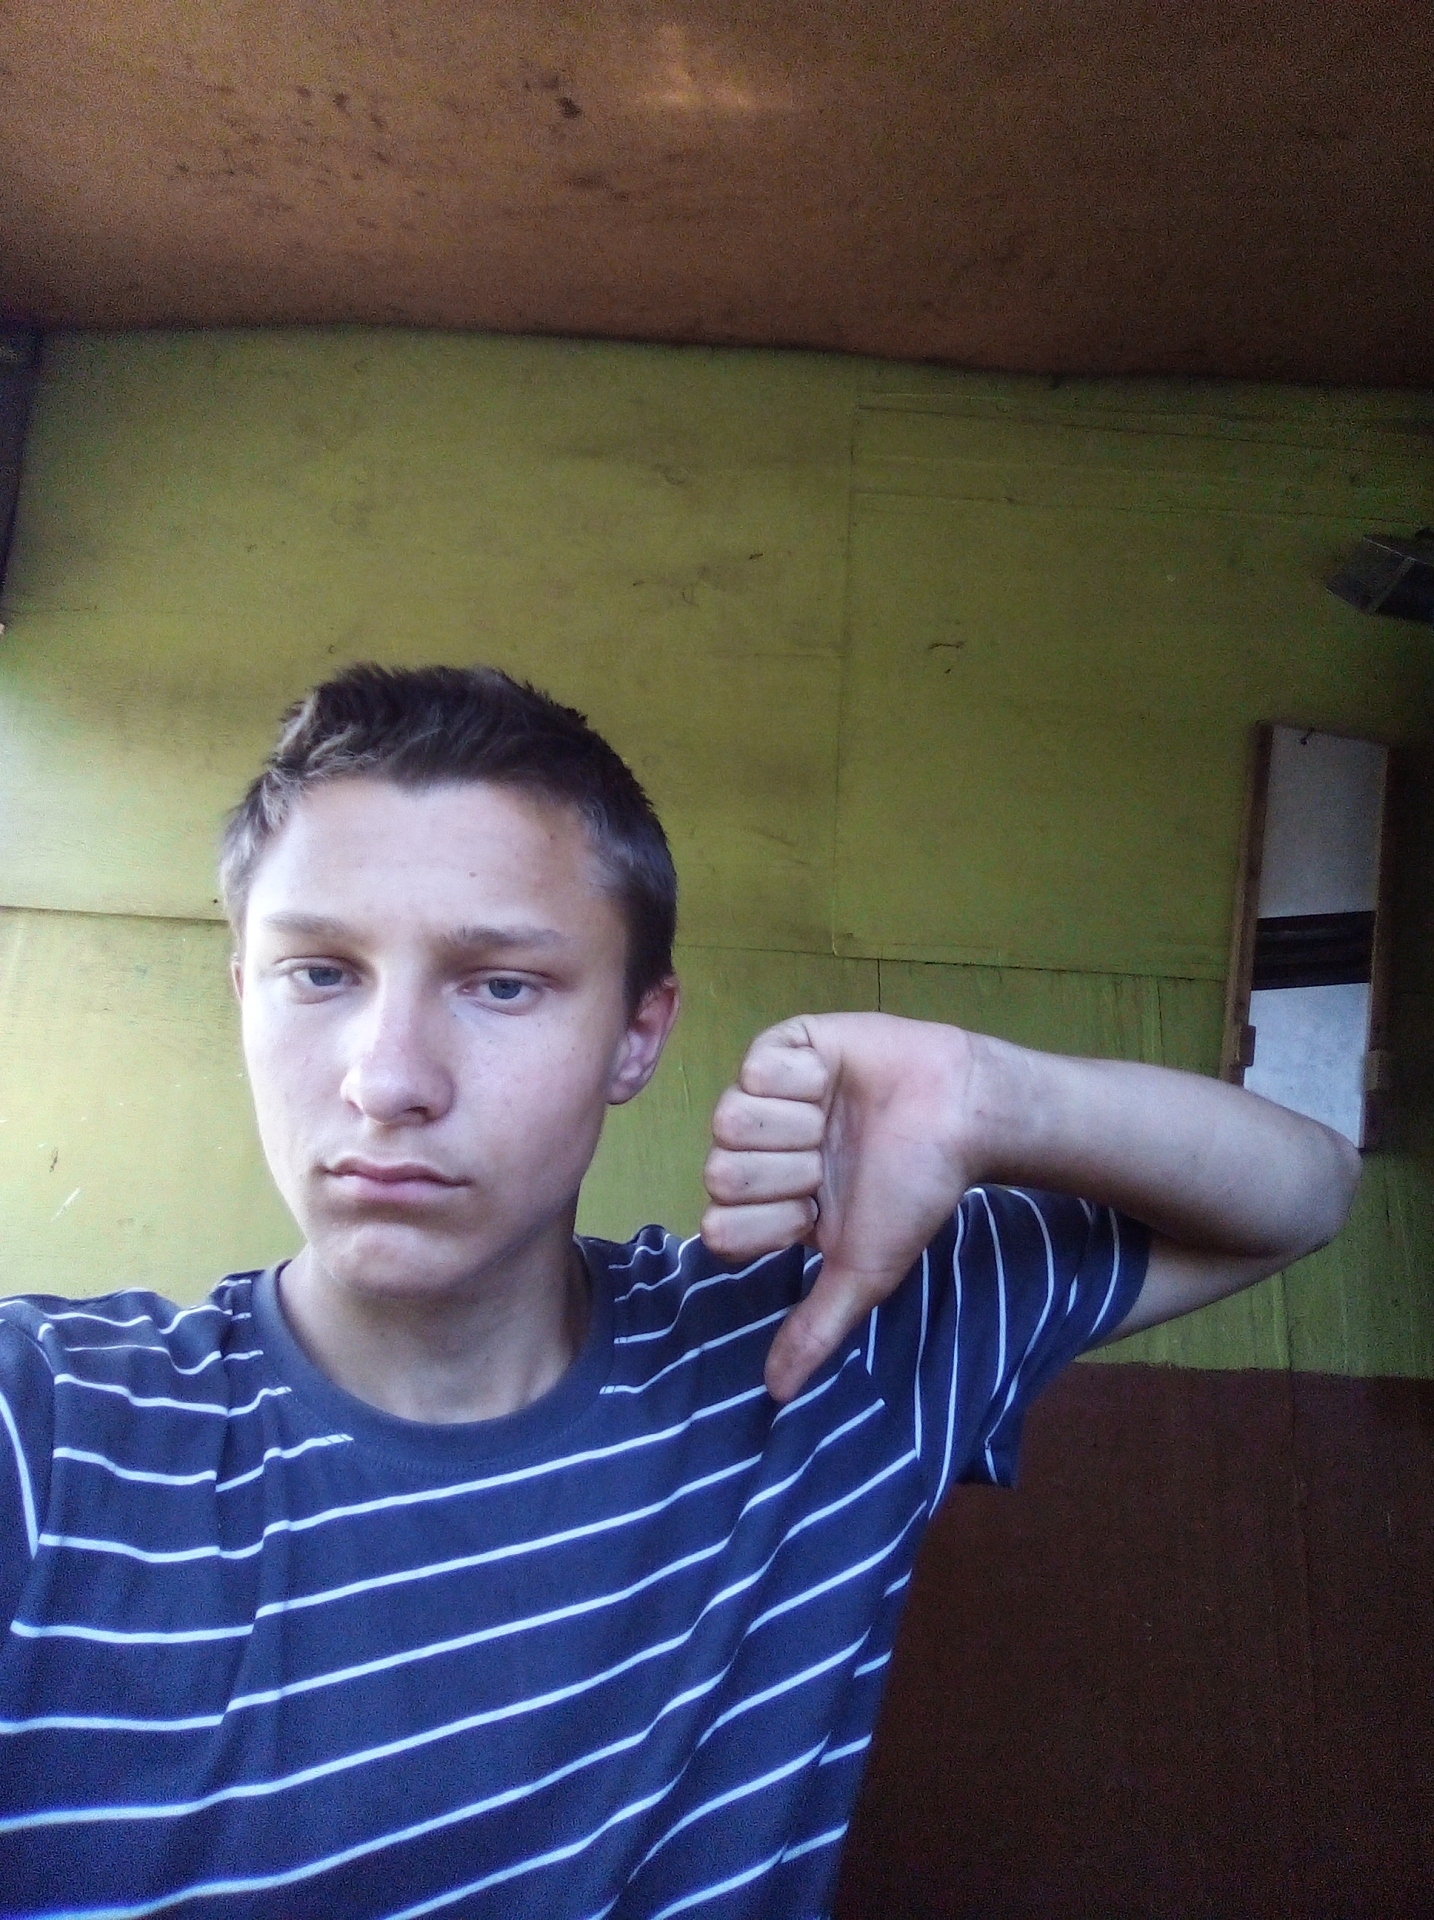
Label: noise